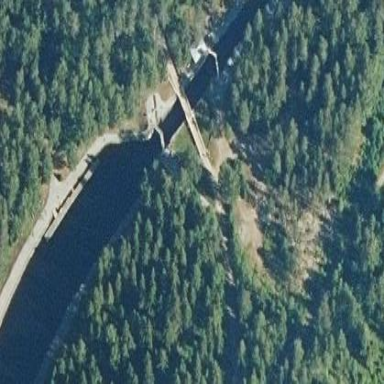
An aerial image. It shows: Canal with water flowing through it.